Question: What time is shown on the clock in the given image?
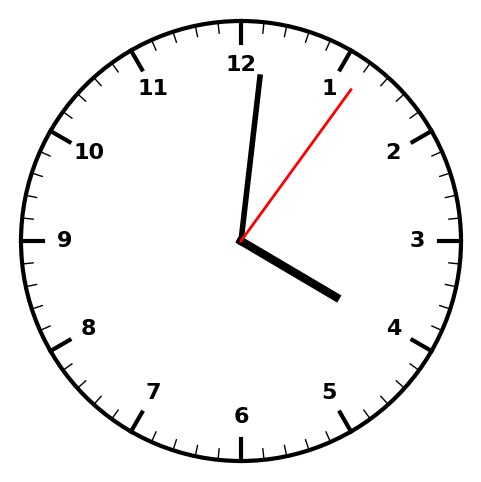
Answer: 04:01:06